Question: I am reading the <URL> shared by Mr. Kallen, i dont understand one of the slides:

Mr. Kallen claims that this partition strategy can work for both query pattern:
'''
1. get the tweets of a given user.
2. get the tweets by a given id.
'''
I can understand that it works for "get the tweets for a given user", but how it works for "get the tweets by a given id"?
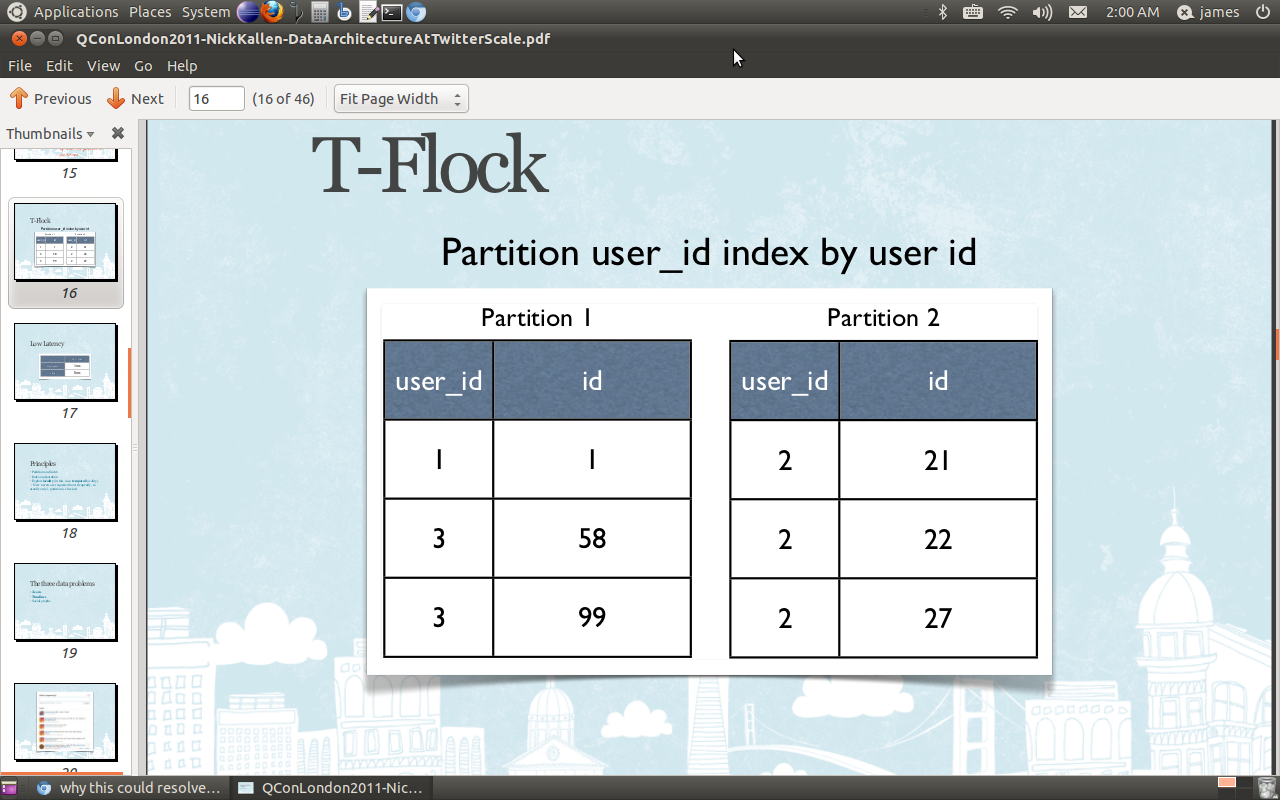
Answer: he says(~17:30) that they replicated the db as well ( in addition to partitioning).. one of copies (of data) is partitioned by tweet id and the other is partitioned by user id .. However this creates additional problem of keeping the two copies consistent